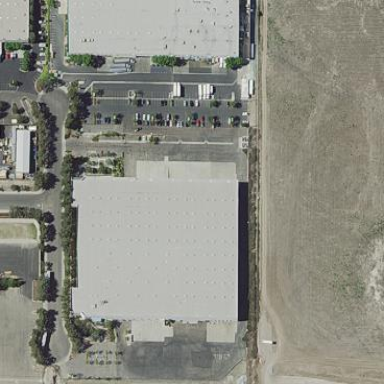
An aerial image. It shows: Industrial building.